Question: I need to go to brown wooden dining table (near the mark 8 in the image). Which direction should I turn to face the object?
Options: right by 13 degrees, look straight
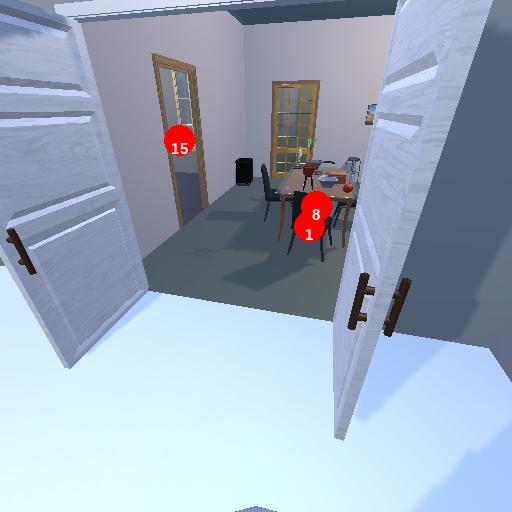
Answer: right by 13 degrees